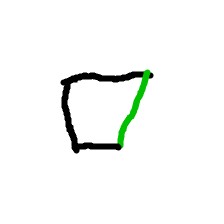
Shape: trapezoid